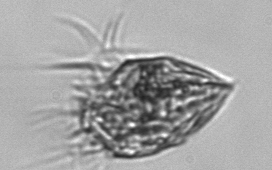
Label: Strombidium_morphotype1